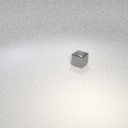
small gray metal cube